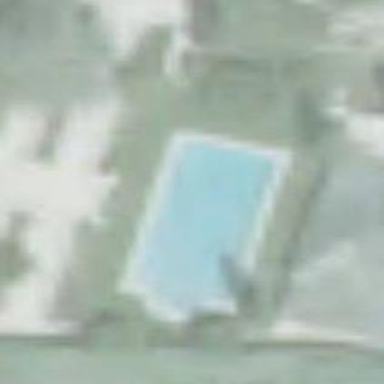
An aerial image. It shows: Swimming pool located in leisure land.